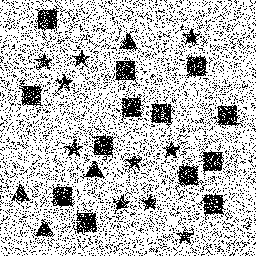
Squares: 13
Triangles: 4
Stars: 10
Total shapes: 27